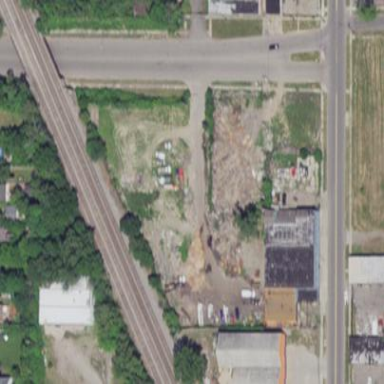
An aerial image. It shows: Brownfield site.